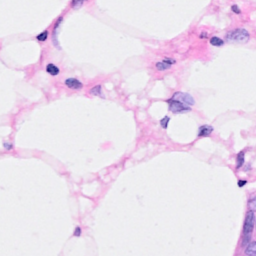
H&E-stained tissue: Breast